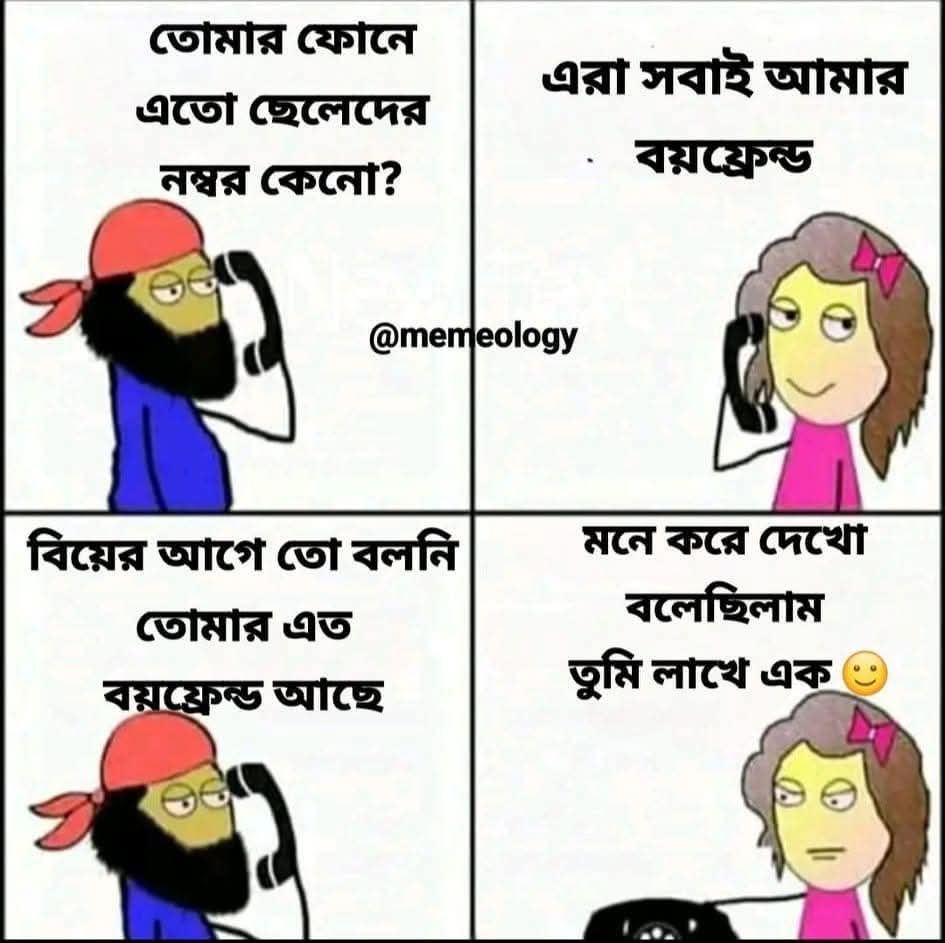
Text: তোমার ফোনে এতো ছেলেদের নম্বর কেনো? এরা সবাই আমার বয়ফ্রেন্ড বিয়ের আগে তো বলনি তোমার এত বয়ফ্রেন্ড আছে মনে করে দেখো বলেছিলাম তুমি লাখে এক
Label: Non Hate